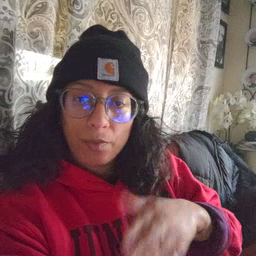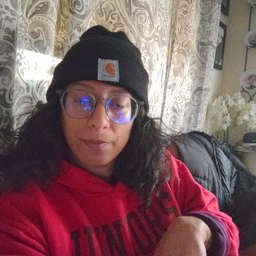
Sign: room